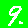
Digit: 9